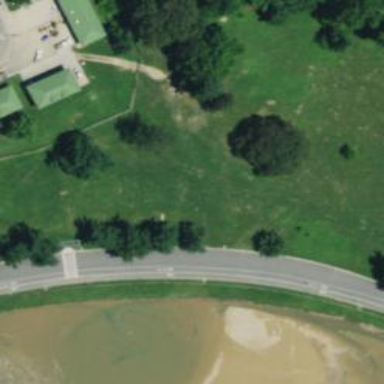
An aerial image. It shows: Disc golf hole.